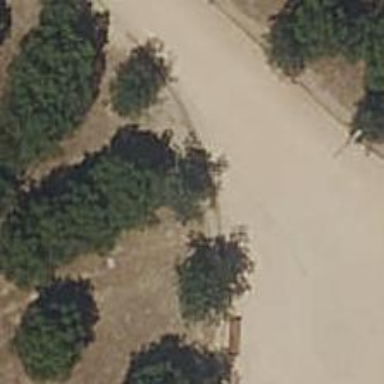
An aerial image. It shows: Dirt footway.